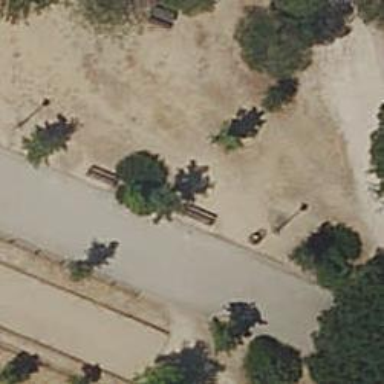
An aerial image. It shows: Bench for seating.